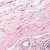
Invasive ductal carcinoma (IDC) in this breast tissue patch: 0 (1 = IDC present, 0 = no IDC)